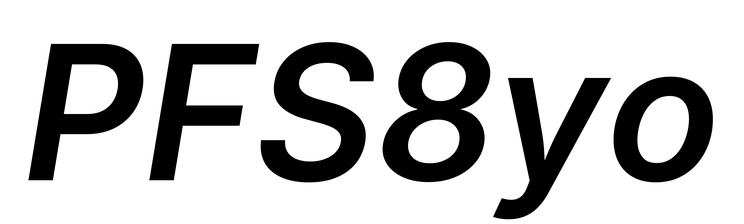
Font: Inter-Italic_SemiBold_Italic